Interaction volume radius: 5 \u00c5
Interaction volume height: 10 \u00c5
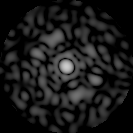
Disorder parameter: 0.7977